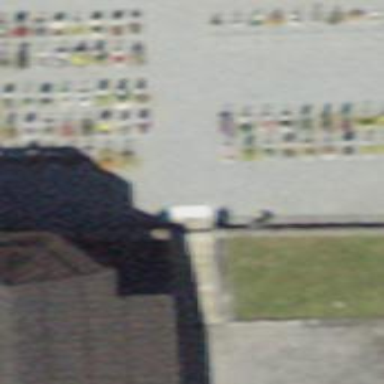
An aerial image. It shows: Cemetery.